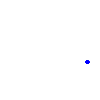
Particle: pion